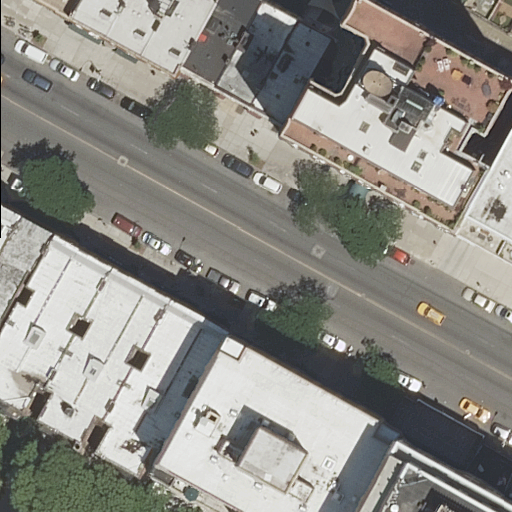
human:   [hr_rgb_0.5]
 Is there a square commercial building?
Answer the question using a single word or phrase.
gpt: no

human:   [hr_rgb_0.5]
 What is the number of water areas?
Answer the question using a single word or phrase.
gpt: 0

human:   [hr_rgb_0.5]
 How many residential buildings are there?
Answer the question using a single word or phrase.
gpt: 15

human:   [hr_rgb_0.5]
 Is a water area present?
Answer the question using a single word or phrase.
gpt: no

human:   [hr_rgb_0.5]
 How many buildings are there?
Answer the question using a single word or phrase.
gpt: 15

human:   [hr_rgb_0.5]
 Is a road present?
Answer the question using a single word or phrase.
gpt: yes

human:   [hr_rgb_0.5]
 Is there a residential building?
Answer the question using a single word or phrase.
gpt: yes

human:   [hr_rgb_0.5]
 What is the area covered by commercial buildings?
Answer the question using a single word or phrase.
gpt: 0m2

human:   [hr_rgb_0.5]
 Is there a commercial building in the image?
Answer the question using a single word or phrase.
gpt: no

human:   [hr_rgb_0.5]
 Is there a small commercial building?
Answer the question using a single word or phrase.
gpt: no

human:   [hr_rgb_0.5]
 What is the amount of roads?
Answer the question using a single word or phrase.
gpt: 1

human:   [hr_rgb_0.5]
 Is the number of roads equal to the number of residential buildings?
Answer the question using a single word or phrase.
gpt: no

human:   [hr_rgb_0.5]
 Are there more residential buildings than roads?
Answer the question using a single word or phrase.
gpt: yes

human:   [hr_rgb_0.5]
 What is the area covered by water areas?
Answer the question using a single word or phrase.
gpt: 0m2

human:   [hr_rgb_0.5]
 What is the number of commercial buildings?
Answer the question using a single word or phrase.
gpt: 0

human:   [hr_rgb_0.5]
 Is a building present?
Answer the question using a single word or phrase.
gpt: yes

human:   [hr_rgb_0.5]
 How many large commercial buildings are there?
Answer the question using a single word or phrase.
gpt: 0

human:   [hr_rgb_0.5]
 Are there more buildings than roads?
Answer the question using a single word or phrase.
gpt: yes

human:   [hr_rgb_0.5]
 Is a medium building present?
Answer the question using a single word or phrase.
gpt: yes

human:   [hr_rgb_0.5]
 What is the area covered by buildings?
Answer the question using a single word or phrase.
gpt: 4681m2

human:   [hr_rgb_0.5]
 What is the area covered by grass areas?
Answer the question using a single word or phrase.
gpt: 0m2

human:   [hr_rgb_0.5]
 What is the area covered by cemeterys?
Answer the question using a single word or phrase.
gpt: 0m2

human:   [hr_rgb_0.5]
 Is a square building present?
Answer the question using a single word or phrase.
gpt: no

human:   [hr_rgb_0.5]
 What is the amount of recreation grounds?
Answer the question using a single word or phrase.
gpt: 0

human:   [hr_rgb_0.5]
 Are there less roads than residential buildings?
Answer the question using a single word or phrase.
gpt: yes

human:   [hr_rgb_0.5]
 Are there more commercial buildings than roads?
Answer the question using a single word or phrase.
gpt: no

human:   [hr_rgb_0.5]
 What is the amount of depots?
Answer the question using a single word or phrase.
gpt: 0

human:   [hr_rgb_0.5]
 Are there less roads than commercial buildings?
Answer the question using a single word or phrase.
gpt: no

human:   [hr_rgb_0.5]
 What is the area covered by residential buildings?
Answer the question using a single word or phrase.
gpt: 4681m2

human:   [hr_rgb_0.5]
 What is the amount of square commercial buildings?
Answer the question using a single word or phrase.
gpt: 0

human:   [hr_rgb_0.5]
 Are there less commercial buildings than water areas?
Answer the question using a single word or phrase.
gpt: no

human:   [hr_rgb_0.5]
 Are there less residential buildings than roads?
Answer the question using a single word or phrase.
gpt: no

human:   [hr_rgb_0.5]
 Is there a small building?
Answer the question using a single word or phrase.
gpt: yes

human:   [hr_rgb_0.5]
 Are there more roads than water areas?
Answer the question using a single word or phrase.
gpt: yes

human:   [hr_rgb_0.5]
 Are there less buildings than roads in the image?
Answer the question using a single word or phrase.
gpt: no

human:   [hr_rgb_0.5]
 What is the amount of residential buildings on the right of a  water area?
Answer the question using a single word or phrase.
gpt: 0

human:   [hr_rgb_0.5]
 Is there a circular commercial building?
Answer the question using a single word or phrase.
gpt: no

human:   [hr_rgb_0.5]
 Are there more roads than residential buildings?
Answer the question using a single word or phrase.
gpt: no

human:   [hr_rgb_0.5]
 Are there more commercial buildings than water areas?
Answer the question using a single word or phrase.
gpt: no

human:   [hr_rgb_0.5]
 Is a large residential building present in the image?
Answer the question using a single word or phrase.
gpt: yes

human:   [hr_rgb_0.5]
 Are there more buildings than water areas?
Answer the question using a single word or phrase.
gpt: yes

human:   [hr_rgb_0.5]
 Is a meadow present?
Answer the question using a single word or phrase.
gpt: no

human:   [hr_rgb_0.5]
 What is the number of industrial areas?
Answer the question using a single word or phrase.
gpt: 0

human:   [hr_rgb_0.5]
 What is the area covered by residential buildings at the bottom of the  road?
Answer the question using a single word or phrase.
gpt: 2573m2

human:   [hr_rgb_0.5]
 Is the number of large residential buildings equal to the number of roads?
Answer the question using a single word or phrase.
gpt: no

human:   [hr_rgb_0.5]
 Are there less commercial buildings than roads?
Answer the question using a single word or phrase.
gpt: yes

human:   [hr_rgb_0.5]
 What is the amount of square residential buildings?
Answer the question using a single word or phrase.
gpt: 0

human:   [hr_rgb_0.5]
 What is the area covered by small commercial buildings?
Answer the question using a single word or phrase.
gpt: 0m2

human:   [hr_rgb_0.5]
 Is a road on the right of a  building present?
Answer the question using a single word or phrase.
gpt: no

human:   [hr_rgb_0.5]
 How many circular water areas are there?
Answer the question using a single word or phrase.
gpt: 0

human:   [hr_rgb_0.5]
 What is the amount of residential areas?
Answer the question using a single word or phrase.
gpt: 0

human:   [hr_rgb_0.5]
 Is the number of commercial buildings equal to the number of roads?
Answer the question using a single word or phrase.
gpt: no

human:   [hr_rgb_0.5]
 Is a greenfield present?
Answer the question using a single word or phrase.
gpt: no

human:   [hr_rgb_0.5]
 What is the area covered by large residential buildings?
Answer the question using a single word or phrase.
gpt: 2219m2

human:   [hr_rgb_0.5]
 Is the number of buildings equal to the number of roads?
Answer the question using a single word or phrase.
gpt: no

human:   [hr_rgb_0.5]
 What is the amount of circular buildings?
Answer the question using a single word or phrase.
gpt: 0

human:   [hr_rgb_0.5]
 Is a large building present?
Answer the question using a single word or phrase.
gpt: yes

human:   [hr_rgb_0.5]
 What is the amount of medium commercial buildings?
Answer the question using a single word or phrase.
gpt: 0

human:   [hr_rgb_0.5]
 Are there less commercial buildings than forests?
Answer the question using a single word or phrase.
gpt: no

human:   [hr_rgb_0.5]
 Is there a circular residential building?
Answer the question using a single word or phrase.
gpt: no

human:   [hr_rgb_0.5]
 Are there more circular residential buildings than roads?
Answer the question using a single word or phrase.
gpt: no

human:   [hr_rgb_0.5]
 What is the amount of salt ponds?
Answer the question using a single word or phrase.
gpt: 0

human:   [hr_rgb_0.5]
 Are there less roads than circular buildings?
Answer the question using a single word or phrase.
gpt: no

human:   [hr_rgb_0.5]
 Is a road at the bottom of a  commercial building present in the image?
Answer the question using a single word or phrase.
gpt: no